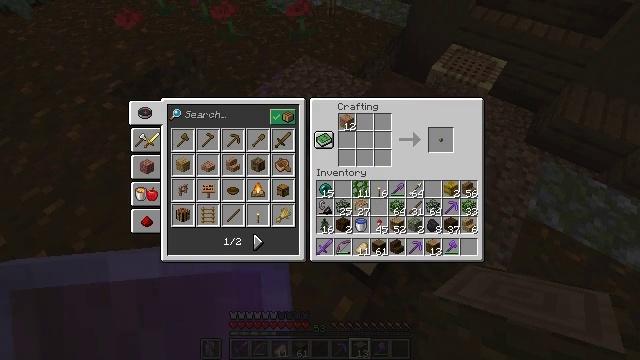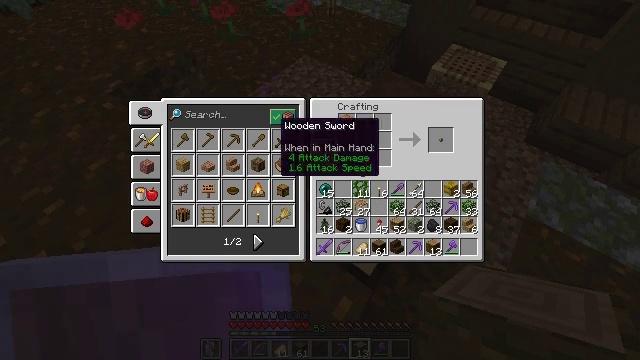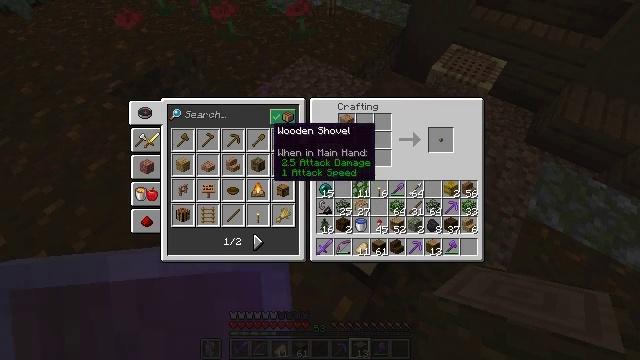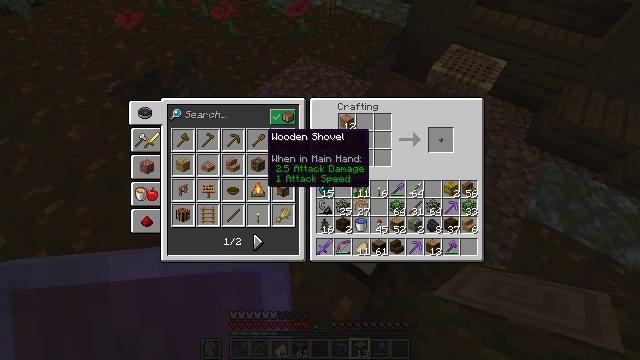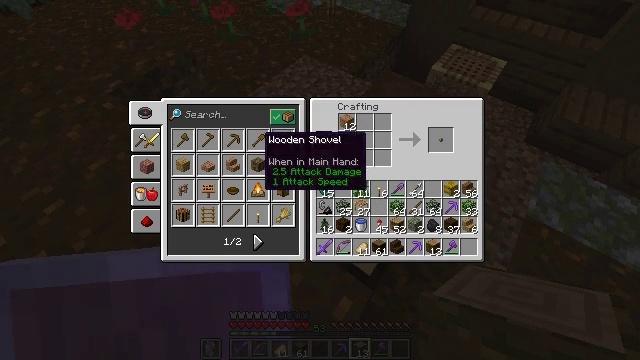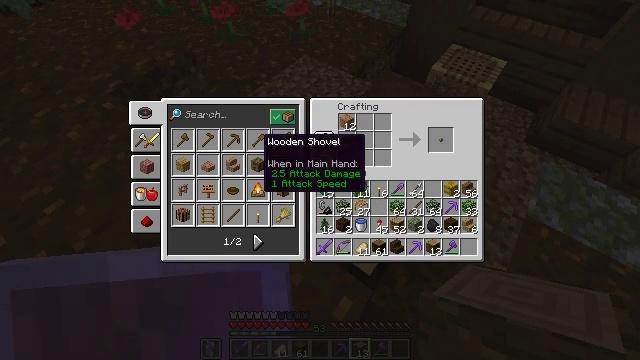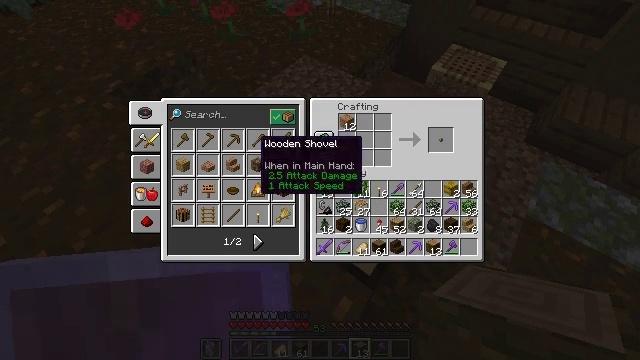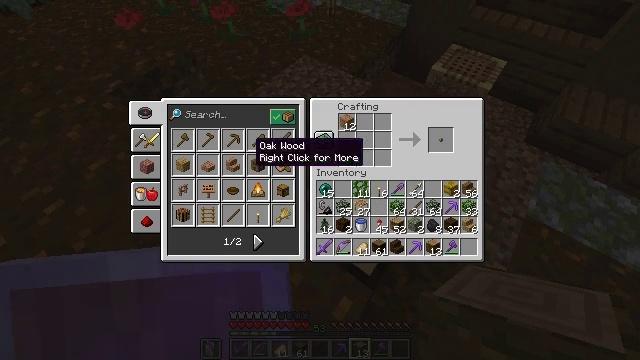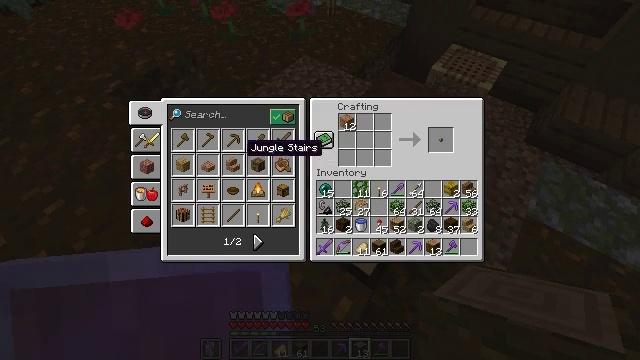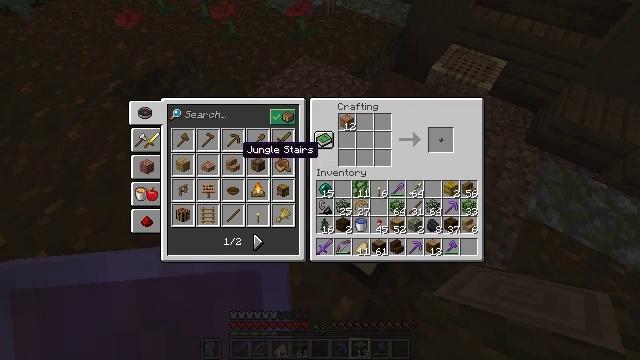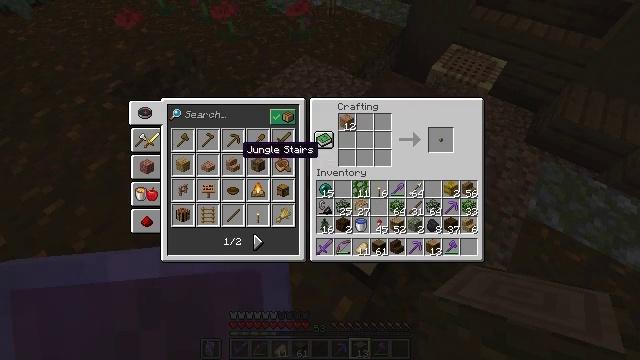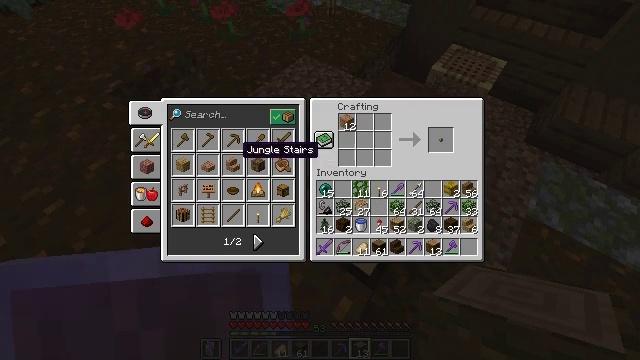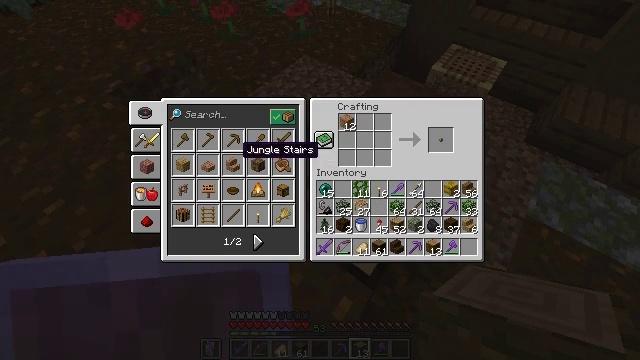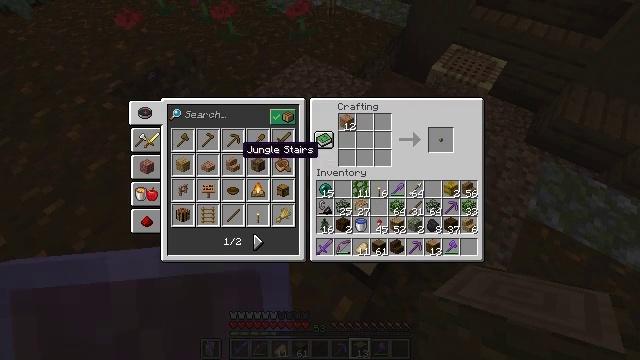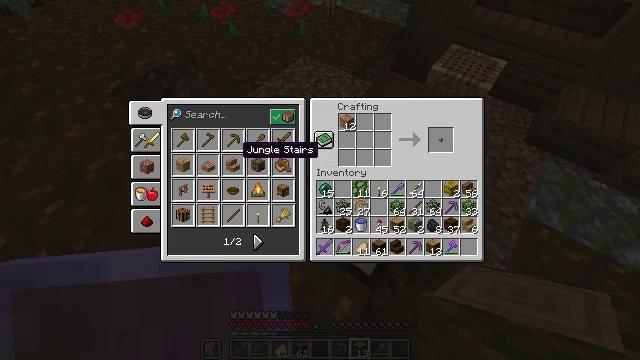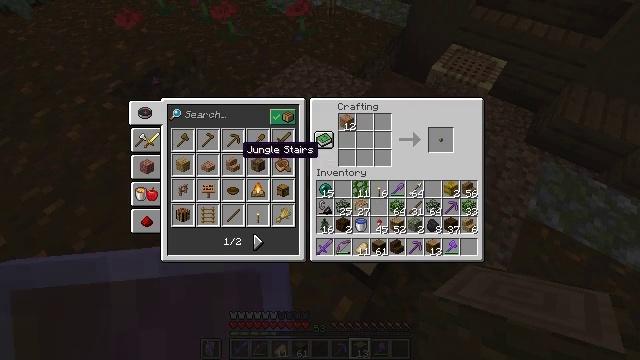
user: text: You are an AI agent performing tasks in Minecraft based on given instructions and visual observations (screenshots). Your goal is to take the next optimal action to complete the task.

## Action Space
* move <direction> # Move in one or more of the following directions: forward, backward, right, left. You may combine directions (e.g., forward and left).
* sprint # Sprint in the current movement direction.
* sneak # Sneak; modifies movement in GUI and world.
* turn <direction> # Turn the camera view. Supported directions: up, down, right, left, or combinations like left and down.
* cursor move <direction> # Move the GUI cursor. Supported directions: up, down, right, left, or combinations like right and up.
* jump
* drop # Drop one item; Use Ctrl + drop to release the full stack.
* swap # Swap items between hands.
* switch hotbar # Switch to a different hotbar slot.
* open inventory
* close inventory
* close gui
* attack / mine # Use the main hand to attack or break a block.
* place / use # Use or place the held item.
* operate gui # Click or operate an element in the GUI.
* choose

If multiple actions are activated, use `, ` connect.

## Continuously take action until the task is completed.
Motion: motion action
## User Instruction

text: Craft jungle stairs.
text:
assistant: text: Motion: turn left and down
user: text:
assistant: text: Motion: no_op
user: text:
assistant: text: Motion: no_op
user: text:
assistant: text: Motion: no_op
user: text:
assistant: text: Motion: no_op
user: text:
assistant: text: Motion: no_op
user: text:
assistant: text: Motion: no_op
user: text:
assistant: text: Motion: turn left
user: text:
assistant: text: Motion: no_op
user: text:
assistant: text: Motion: no_op
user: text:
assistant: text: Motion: no_op
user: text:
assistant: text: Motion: sneak
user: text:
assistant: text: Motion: sneak
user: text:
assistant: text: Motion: sneak
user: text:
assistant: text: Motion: sneak, attack / mine
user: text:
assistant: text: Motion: sneak, attack / mine
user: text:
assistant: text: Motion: sneak
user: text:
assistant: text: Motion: sneak
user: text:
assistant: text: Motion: sneak
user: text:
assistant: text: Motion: sneak
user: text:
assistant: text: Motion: sneak
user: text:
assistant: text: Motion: sneak
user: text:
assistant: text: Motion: sneak, turn right
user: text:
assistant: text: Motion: sneak, turn right
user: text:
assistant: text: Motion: sneak, turn right
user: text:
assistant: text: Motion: sneak, turn right
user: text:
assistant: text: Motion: sneak, turn right
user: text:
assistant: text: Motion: sneak, turn right
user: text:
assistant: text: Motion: sneak, turn right
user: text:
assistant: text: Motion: sneak